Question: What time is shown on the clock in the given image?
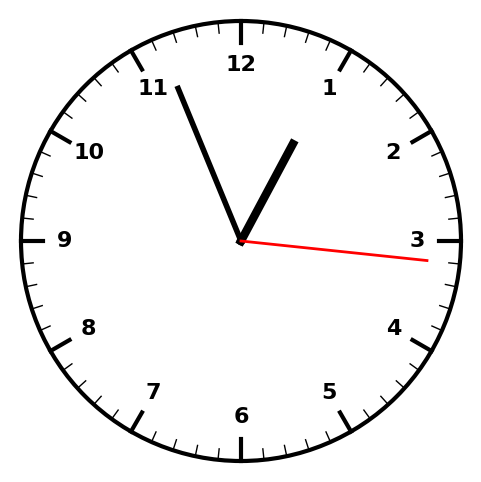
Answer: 12:56:16